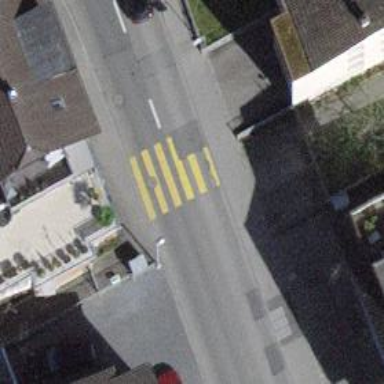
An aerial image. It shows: Uncontrolled zebra crossing with zebra markings.